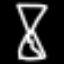
Label: hourglass